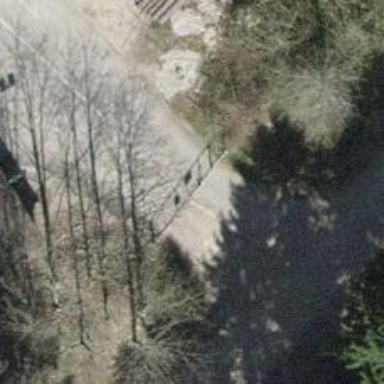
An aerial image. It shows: Swing gate.